Question: My HTML template (responsive, created with Bootstrap) has a header with a background image.
Here's a simplified version '<header>':
'''
.bgimage {
width: 100%;
height: 400px;
background-repeat: no-repeat;
background-size:cover;
}
'''
'''
<!doctype html>
<html lang="en">
<head>
<meta charset="utf-8">
<meta name="viewport" content="width=device-width, initial-scale=1">
<title>Bootstrap demo</title>
<link href="https://cdn.jsdelivr.net/npm/bootstrap@5.3.0-alpha1/dist/css/bootstrap.min.css" rel="stylesheet" integrity="sha384-GLhlTQ8iRABdZLl6O3oVMWSktQOp6b7In1Zl3/Jr59b6EGGoI1aFkw7cmDA6j6gD" crossorigin="anonymous">
<link href="style.css" rel="stylesheet">
</head>
<body>
<header class="bgimage" style="background-image: url('https://i.stack.imgur.com/hjPqu.png'); background-position: 50% 0%;">
<h1 class="display-1 text-center">this is the title</h1>
</header>
<p>this is the content</p>
<script src="https://cdn.jsdelivr.net/npm/bootstrap@5.3.0-alpha1/dist/js/bootstrap.bundle.min.js" integrity="sha384-w76AqPfDkMBDXo30jS1Sgez6pr3x5MlQ1ZAGC+nuZB+EYdgRZgiwxhTBTkF7CXvN" crossorigin="anonymous"></script>
</body>
</html>
'''
The website has many pages with image galleries.
For each gallery page, I pick one of the gallery images and use it as the 'background-image' in the header, so each page has a different header image.
(and the 'background-position: x% y%' values are also set per page, depending what makes sense for the respective image)
So I have:
- - -
All of the gallery images are "watermarked" with my site logo at the bottom right, like in the image I used in the example:

As I'm reusing the same image files as the 'background-image' in the page headers, sometimes the whole logo or parts of it are visible in the header and I'd like to avoid this.
The logo is always the same size and the same amount of pixels away from the image's bottom...so just completely "hiding" the image's bottom 35 pixels would be enough.
So here's my question:
'background-image'
I.e. even if I set 'background-position: bottom', I'd like to see the visible part of the image start 35 pixels from the actual bottom, so my site logo is hidden.
I've seen <URL>, but I can't just set sizes in pixels, because my images are in many different sizes.
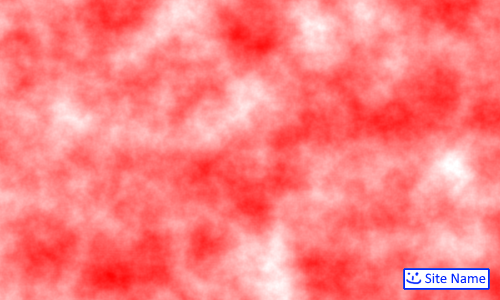
Answer: Not exactly, but you clip off the bottom 35 pixels of the element to which the background image is attached. You'll need to add bottom padding to prevent any content being clipped, and then a negative bottom margin to recover the white space resulting from the clip.
'''
clip-path: inset(0 0 35px 0);
padding-bottom: 35px;
margin-bottom: -35px;
'''
I think this would have the desired effect without any serious side-effects. The only trouble you might have is if you are using 'background-size' to scale your background image larger, or using 'cover' or 'contain', because if you are, the height of the watermark might end up being more than 35 pixels. In that case, you may be able to substitute the fixed 35 pixels with a calc expression including viewport width units 'vw'.
'''
#d1, #d2 {
background-image: url(https://i.stack.imgur.com/hjPqu.png);
background-position: bottom left;
}
#d2 {
clip-path: inset(0 0 35px 0);
padding-bottom: 35px;
margin-bottom: -35px;
}
'''
'''
<div id="d1">
One<br>
Two<br>
Three<br>
Four<br>
Five<br>
Six<br>
Seven<br>
</div>
<p>Content between</p>
<div id="d2">
One<br>
Two<br>
Three<br>
Four<br>
Five<br>
Six<br>
Seven<br>
</div>
<p>Content between</p>
'''